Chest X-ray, AP view. Patient: 45 years old, sex M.
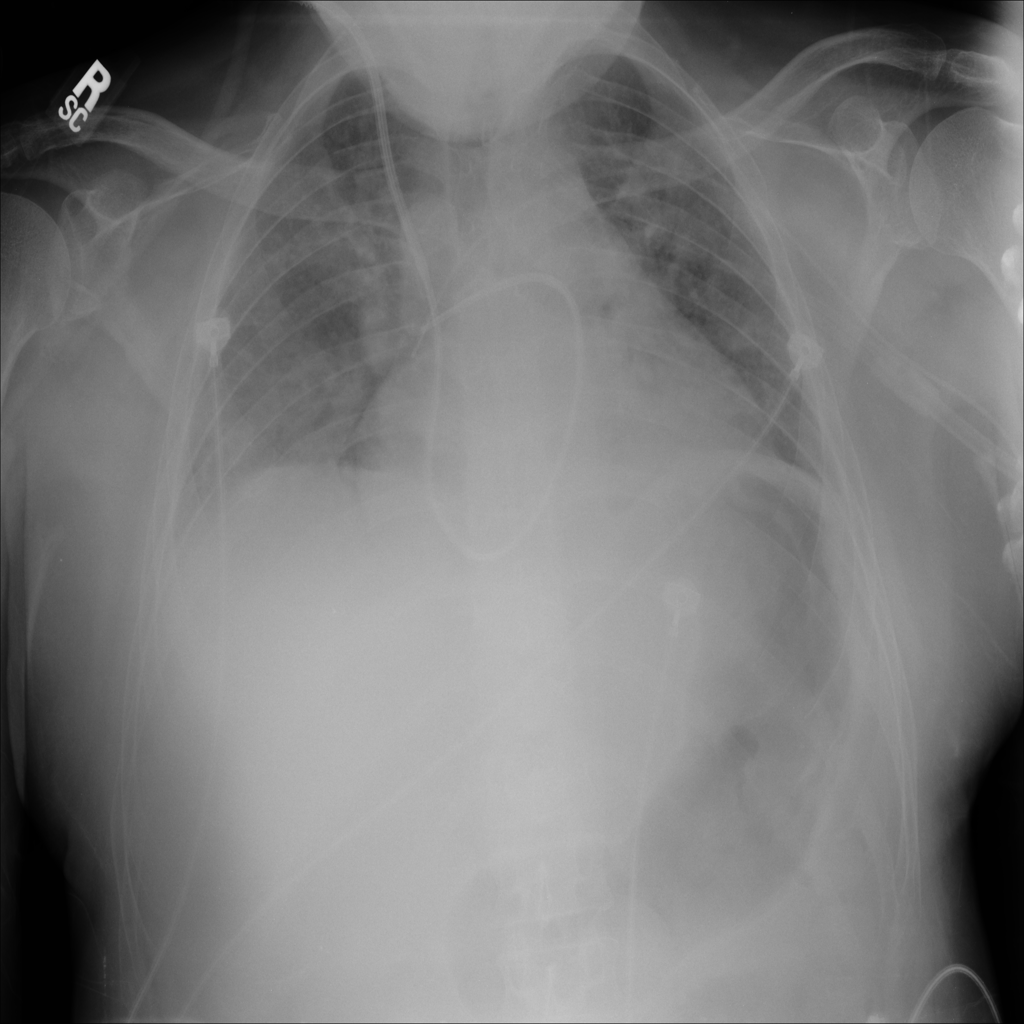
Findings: Infiltration